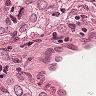
Metastatic tissue present: yes